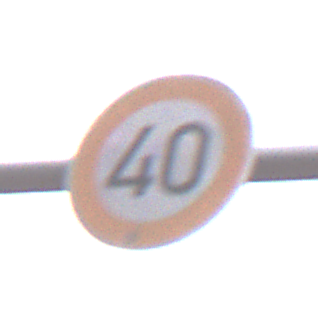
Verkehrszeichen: Geschwindigkeit40
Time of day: MorningAfternoon
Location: Outdoor (Urban)
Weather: Overcast
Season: NotSpecified
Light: Natural